Question: what is the meaning of this break point icon? Why is it crossed out?

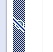
Answer: That means you have selected to skip all breakpoints the breakpoints in eclipse via the small button in eclipse's breakpoint view. The button have the same icon.